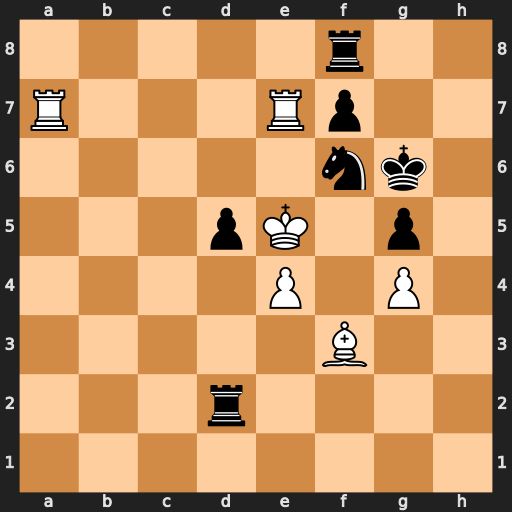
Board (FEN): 5r2/R3Rp2/5nk1/3pK1p1/4P1P1/5B2/3r4/8
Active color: w
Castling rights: -
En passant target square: -
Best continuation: Ra6 Kg7 Rxf6